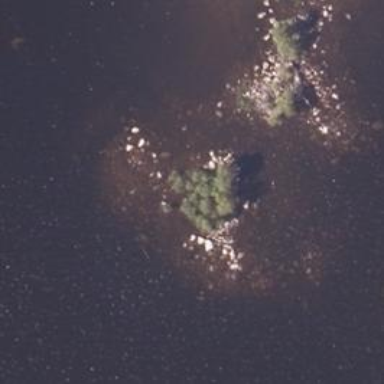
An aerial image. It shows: Islet.